Question: I'm trying to make the following 'div' elements more responsive:
<URL>
Right now, when viewing on a small screen the trapezoid overlaps the image.
How can I get it so that the trapezoid under the picture and sits there? This is what I'd like it to look like:
Basically, I want the trapezoid to be centered under the orange bar.
This is my CSS
'''
#home-feature5 {
height:618px;
width:1210px;
position:relative;
max-width: 100%;
}
.photo {
bottom: 37px;
position: absolute;
z-index: 1;
left: 20px;
max-width: 100%;
}
.photo img {
max-width:100%;
height:auto;
}
.bg {
background-color:#f88b5c;
width:100%;
height:95px;
bottom:0;
left:0;
position:absolute;
}
.trap5 {
width: 450px;
height: 200px;
position: absolute;
text-transform:uppercase;
text-align:center;
bottom:5%;
z-index:4;
right:5%;
}
.trap5:before {
content: "";
position: absolute;
border-radius: 2px;
box-shadow:0 1px 0px 5px #1c628f;
top: -4%; bottom: -11%; left: -3%; right: -3%;
z-index: ;
-webkit-transform: perspective(50em) rotateX(-30deg);
transform: perspective(50em) rotateX(-30deg);
}
.trap5header {
font-family:"AmericanTypewriterStd", sans-serif;
color:#1c628f;
font-size:18pt;
text-align:center;
text-transform:uppercase;
font-weight:600;
}
.trap5text {
font-family:"Scout", sans-serif;
font-size:10pt;
text-transform:uppercase;
text-align:center;
letter-spacing: 1px;
}
@media screen and (max-width: 480px) {
.trap5 {
position:relative;
}
}
'''
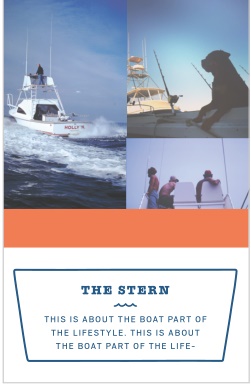
Answer: Basically, get rid of all your absolute positioned elements. And I mean ALL. And if you want it to be responsive, then think in terms of percentages, not fixed sizes.
So your CSS would be as simple as this:
'''
#home-feature5 {
height:auto;
width:auto;
position:relative;
max-width: 100%;
text-align:center;
}
.photo {
top: 0px;
position:relative;
z-index: 1;
left: 0px;
width: 100%;
}
.photo img {
max-width:100%;
height:auto;
}
.bg {
background-color:#f88b5c;
width:100%;
height:95px;
bottom:0;
left:0;
position:relative;
}
.trap5 {
width: 450px;
height: 200px;
position:relative;
text-transform:uppercase;
text-align:center;
top:5%;
z-index:4;
margin:10px auto 30px;
}
.trap5:before {
content:"";
position: absolute;
border-radius: 2px;
box-shadow:0 1px 0px 5px #1c628f;
top: -4%;
bottom: -11%;
left: -3%;
right: -3%;
z-index:;
-webkit-transform: perspective(50em) rotateX(-30deg);
transform: perspective(50em) rotateX(-30deg);
}
.trap5header {
font-family:"AmericanTypewriterStd", sans-serif;
color:#1c628f;
font-size:18pt;
text-align:center;
text-transform:uppercase;
font-weight:600;
}
.trap5text {
font-family:"Scout", sans-serif;
font-size:10pt;
text-transform:uppercase;
text-align:center;
letter-spacing: 1px;
}
@media screen and (max-width: 480px) {
.trap5 {
position:relative;
}
}
'''
<URL>
just a small fix for FULL responsive behavior.
.trap5 {
width:50%;
height:auto;
max-width: 450px;
max-height: 200px;
position:relative;
text-transform:uppercase;
text-align:center;
top:5%;
z-index:4;
margin:10px auto 30px;
}
'''
of course width:50% could be changed to anything, it's just an example, the important part is it won't be wider than 450px width
'''